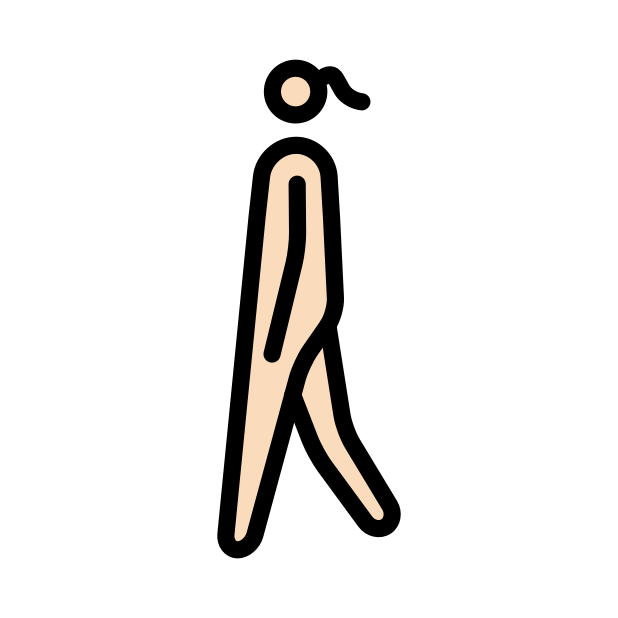
woman walking: light skin tone